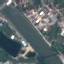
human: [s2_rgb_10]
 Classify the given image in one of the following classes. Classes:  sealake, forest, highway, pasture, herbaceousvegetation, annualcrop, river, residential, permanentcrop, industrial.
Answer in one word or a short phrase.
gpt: River